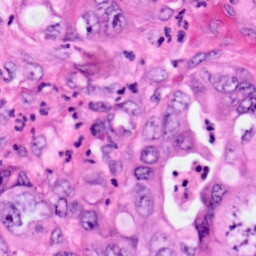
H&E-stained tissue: Pancreatic